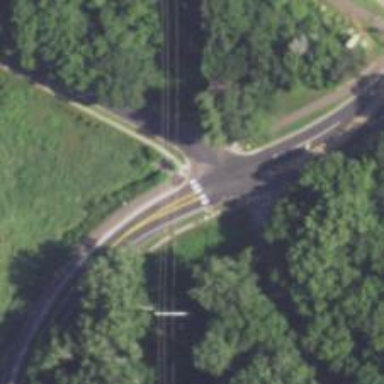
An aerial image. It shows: Marked crossing on asphalt cycleway.